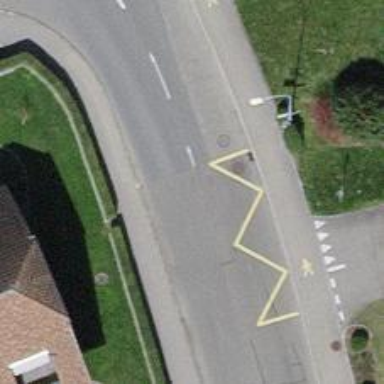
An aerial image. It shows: Bus stop with designated stop position for public transport.